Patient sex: M
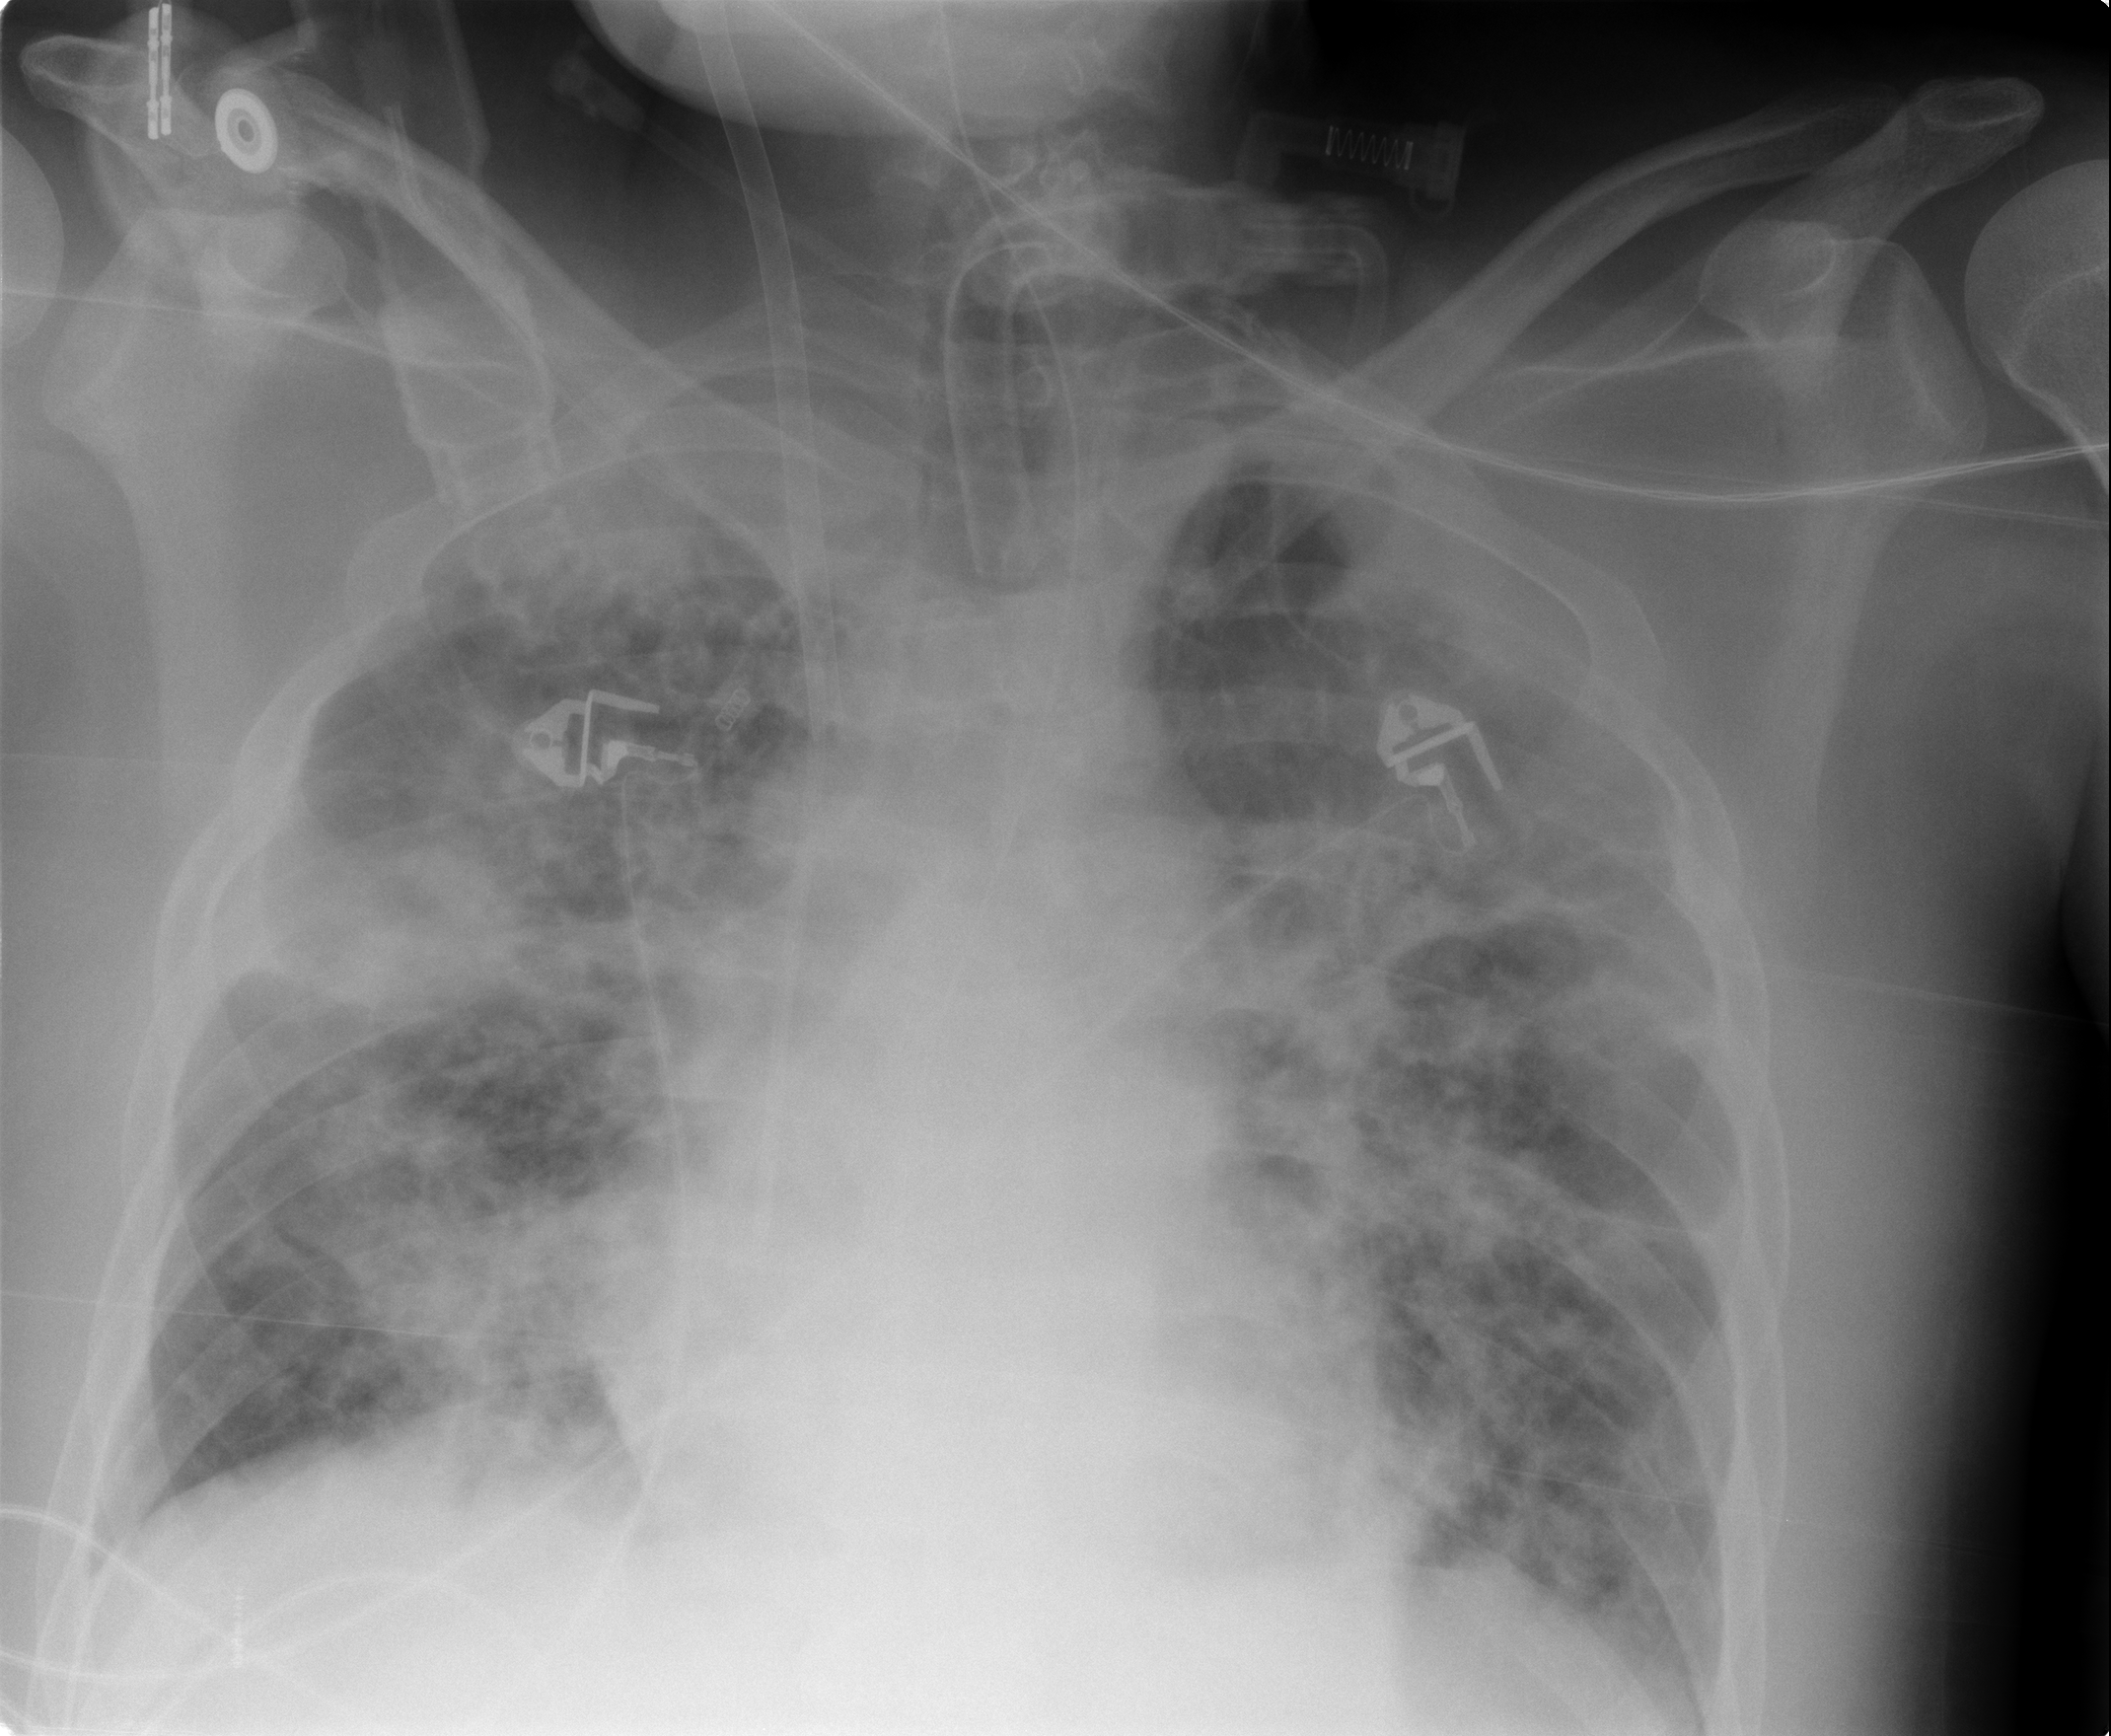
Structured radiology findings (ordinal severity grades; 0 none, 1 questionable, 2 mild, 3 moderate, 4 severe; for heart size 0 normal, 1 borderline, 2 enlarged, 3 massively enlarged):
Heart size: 0
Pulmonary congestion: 2
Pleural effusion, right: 0
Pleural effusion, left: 0
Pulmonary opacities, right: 4
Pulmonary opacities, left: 4
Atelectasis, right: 3
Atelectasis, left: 3